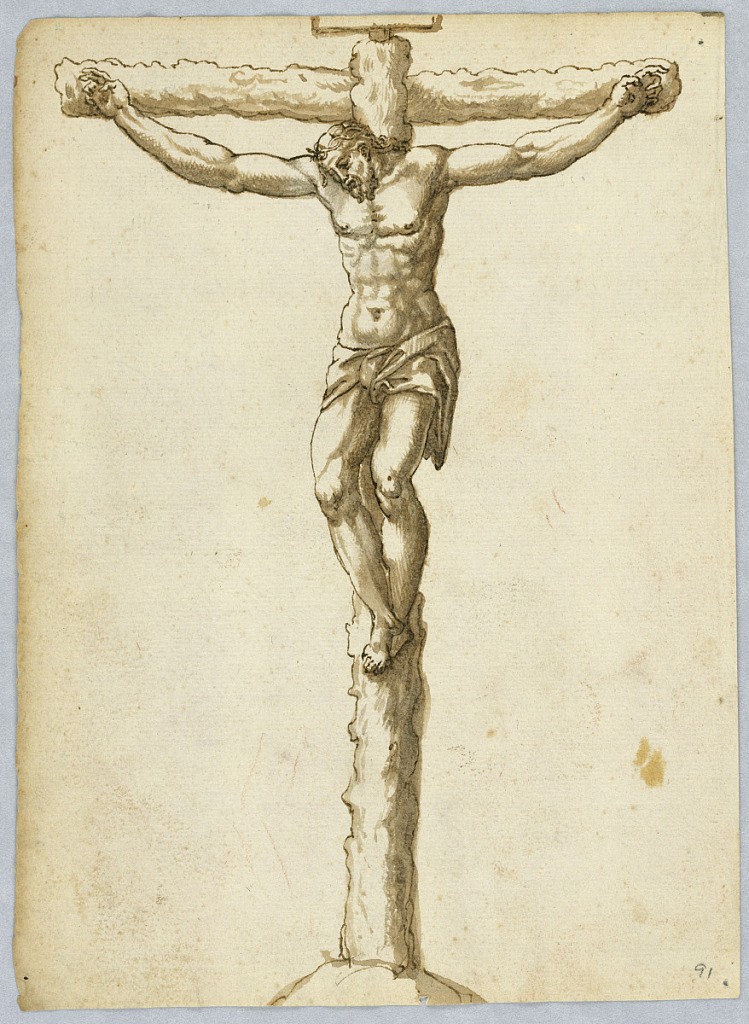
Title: The Crucifixion
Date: late 16th–early 17th century
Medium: Pen, ink and dark brown watercolor on paper; verso: red crayon
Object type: Drawing
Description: Crucifixion with cross made of rough logs; verso: oriented horizontally with four men scourging while a fifth binds a fagot.